Question: I was trying jQueryUI accordion. I created a test site, copied the code and put things in place. It works fine.
Then I tried to put it in my website. In my website, I have two menu. One is horizontal, on the top. The other is vertical, to the left. I intend to apply accordion to the vertical menu. The vertical menu will also change when different item in the top horizontal menu is clicked.
First thing I did was testing it on my homepage, just to see if there is any conflicts with my current design. The code for the vertical menu is like this:
'''
<!-- leftFrame begin -->
<div id="leftFrame">
<div id="accordion">
<h3><a href="#section1">Section 1</a></h3>
<div>
<p>homepage11111111</p>
</div>
<h3><a href="#section2">Section 2</a></h3>
<div>
<p>homepage22222222</p>
</div>
<h3><a href="#section3">Section 3</a></h3>
<div>
<p>homepage33333333</p>
<ul>
<li>List item</li>
<li>List item</li>
<li>List item</li>
<li>List item</li>
</ul>
<a href="#othercontent">Link to other content</a>
</div>
</div>
</div> <!-- leftFrame end -->
<script type="text/javascript">
$(document).ready(function(){
$( "#accordion" ).accordion({
autoHeight: false,
navigation: true
});
});
</script>
'''
Here came the problem. The first penal was expanded as default. When I clicked on a different panel, the content under that panel was not shown. It just expanded a little bit and froze there. The first panel did not collapse either. All panels became not click-able. Like the screenshot below:

Interesting thing was, if I put the accordion part in a seperate leftmenu.html file and use "$('#leftFrame').load(leftmenu.html)" to load it into the "leftFrame" div. Everything works again.
My first thought was some other javascript or css in the homepage might affect this. I tried to comment out part then all of other javascript or css. It was still not working on the homepage while working fine with the .load function.
Any idea why?
Thanks in advance
Milo
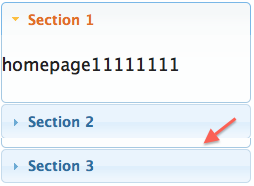
Answer: I turned out to be an easing conflict between different js files. Just make sure to use only one version of easing function.